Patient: sex F, age 69
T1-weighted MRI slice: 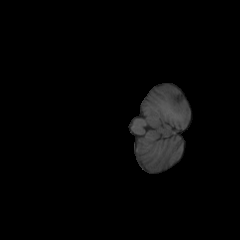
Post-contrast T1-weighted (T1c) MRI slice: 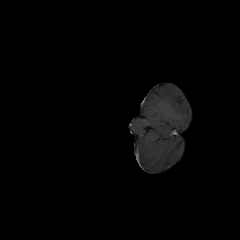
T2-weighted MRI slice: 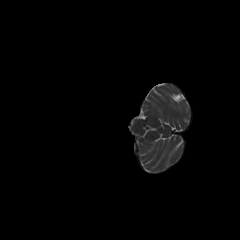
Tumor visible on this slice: no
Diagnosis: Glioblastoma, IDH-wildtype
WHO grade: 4